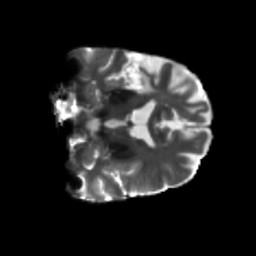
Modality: T2w
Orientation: coronal
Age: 58
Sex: male
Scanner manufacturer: siemens
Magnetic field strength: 3 T
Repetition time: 5.47 s
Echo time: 0.0854 s